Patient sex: M
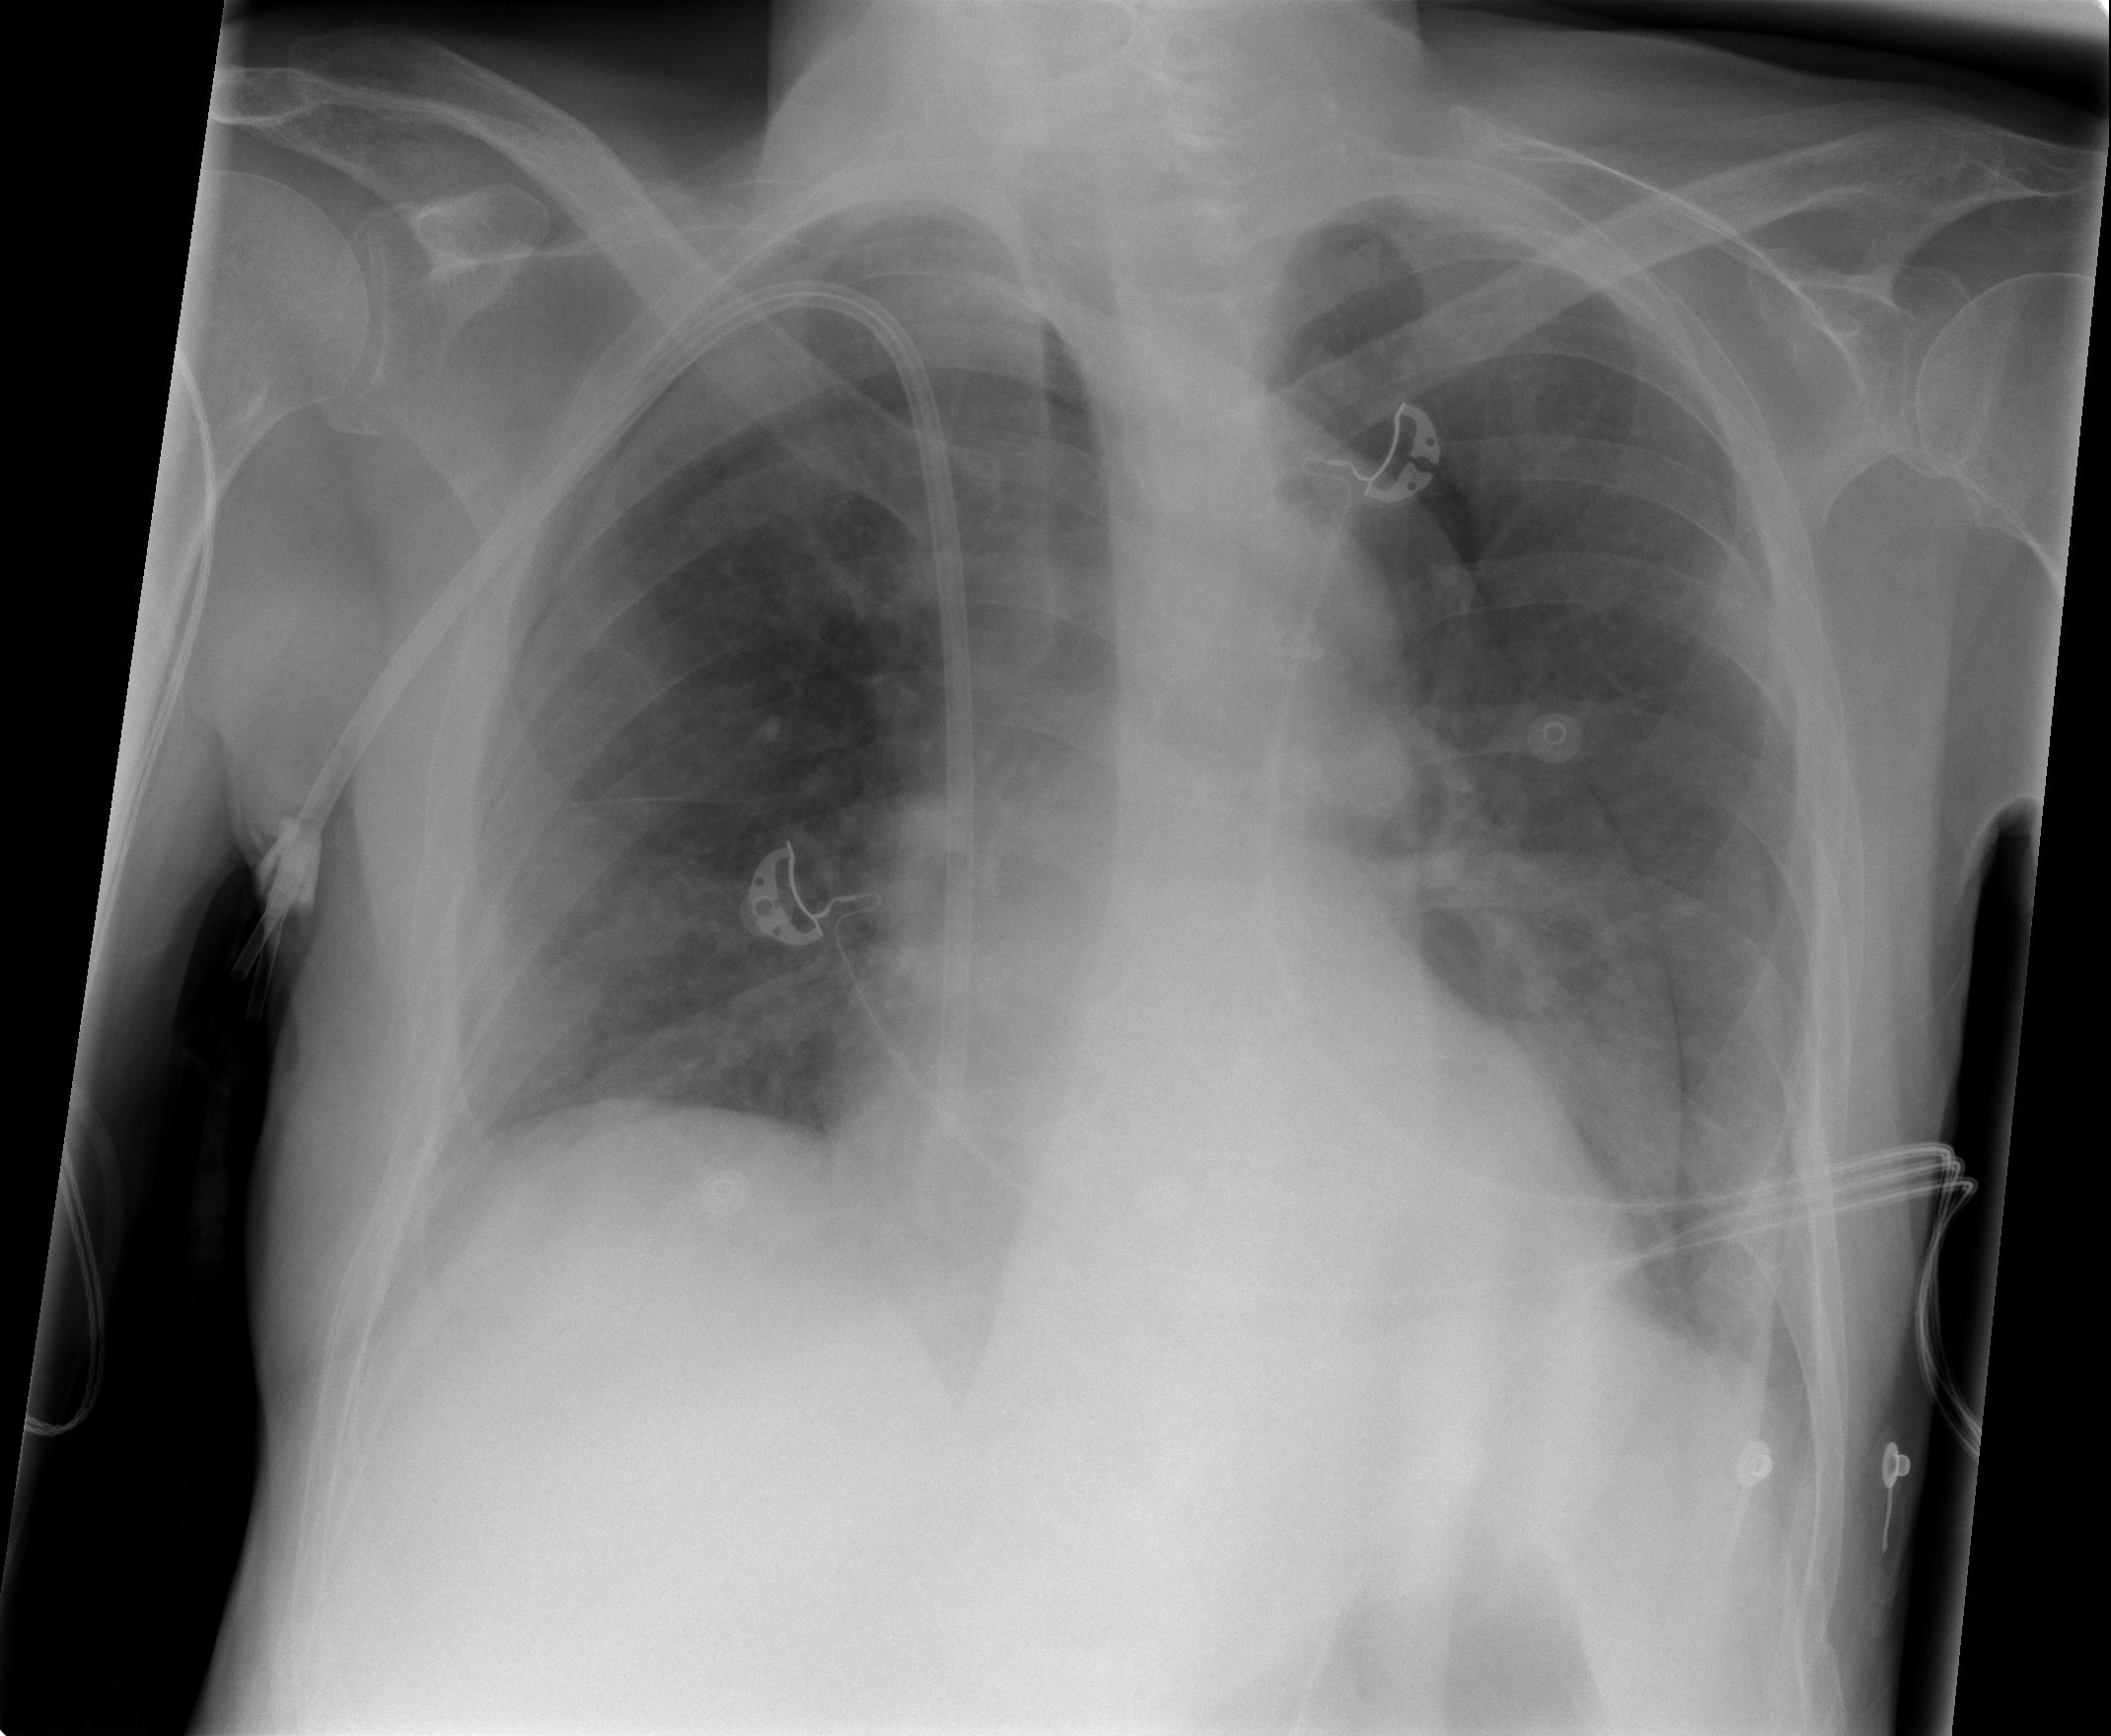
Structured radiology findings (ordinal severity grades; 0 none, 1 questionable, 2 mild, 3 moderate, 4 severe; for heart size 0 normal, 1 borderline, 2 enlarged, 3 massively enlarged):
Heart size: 2
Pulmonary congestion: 2
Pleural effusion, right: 2
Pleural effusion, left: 2
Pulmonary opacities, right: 2
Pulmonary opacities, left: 2
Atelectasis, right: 2
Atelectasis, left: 2